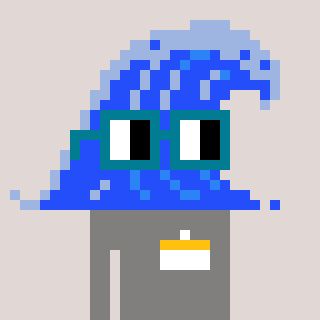
a pixel art character with square dark green glasses, a wave-shaped head and a bluegrey-colored body on a warm background